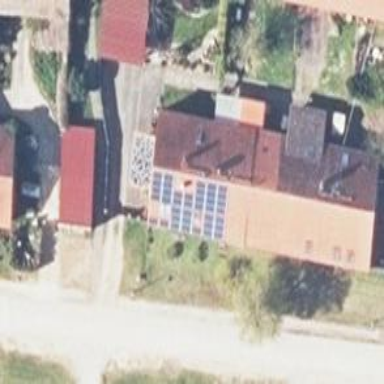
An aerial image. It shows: Small solar photovoltaic panel generator is producing electricity.